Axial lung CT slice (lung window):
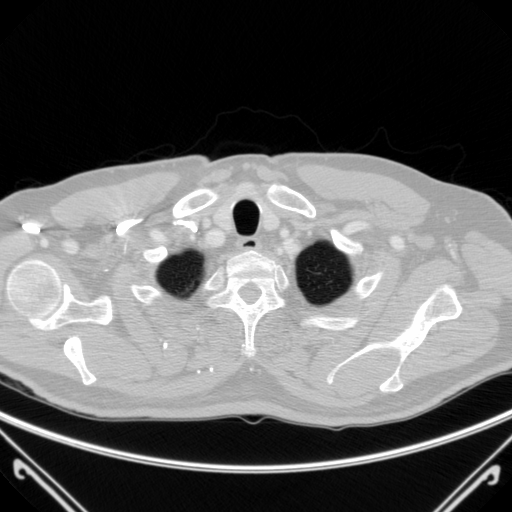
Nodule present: no